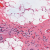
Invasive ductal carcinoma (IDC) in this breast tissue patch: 0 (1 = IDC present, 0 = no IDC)